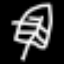
Label: leaf